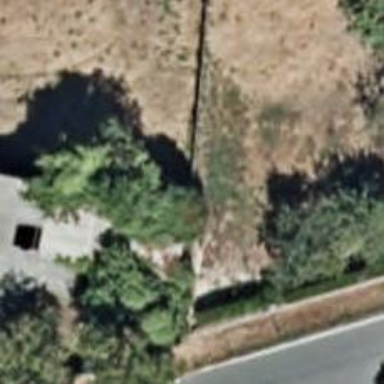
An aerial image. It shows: Fence is in the image.